Interaction volume radius: 5 \u00c5
Interaction volume height: 35 \u00c5
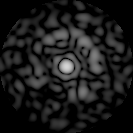
Disorder parameter: 0.8452